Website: slack
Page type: payment
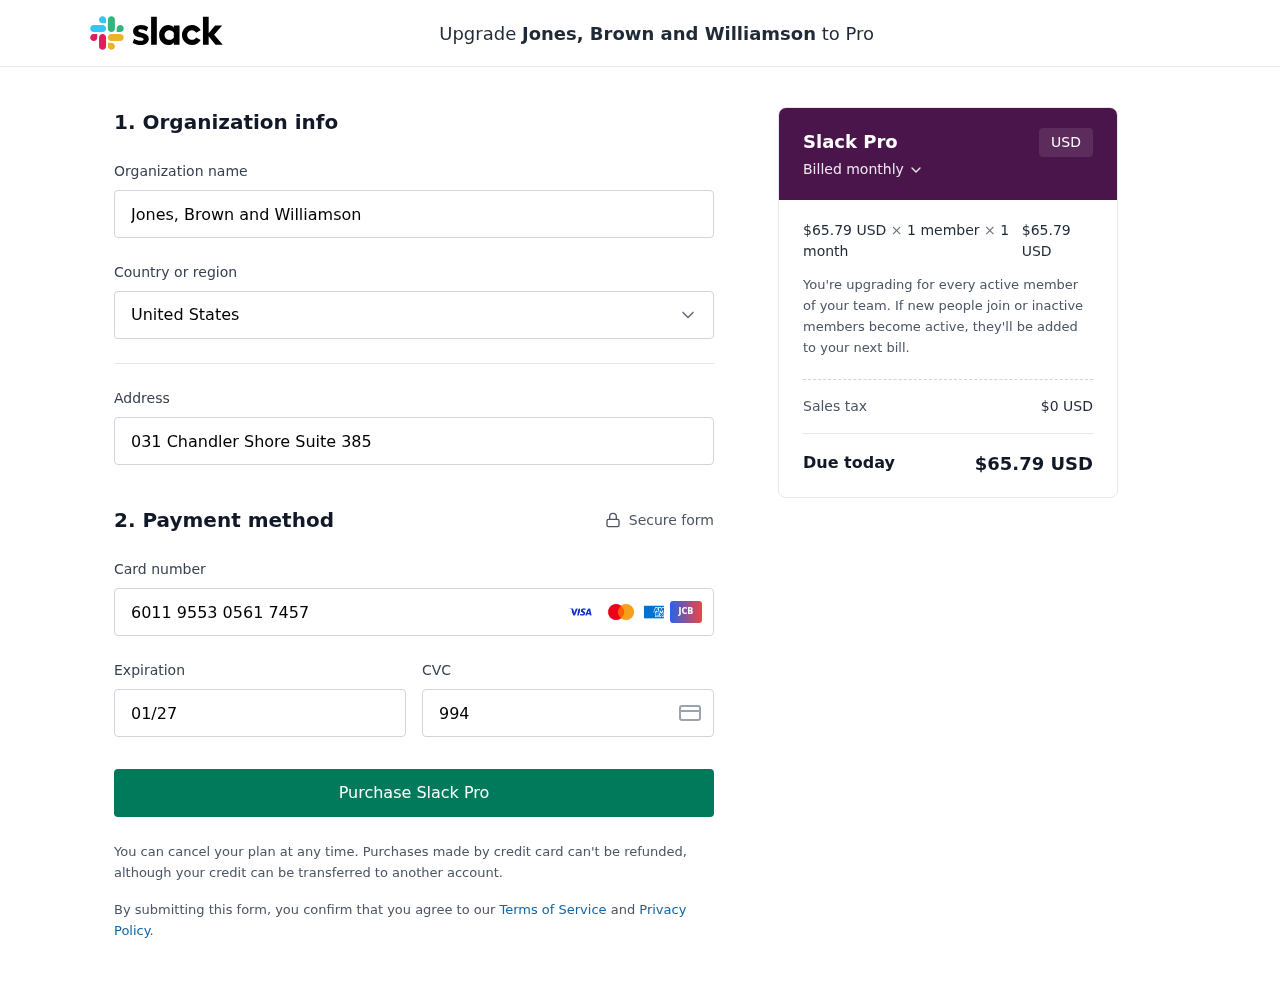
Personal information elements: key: PII_CARD_CVV
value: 994
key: PII_CARD_EXPIRY
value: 01/27
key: PII_CARD_NUMBER
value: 6011 9553 0561 7457
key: PII_COMPANY
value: Jones, Brown and Williamson
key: PII_COUNTRY
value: United States
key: PII_STREET
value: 031 Chandler Shore Suite 385
Product elements: key: PRODUCT1_PRICE
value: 65.79
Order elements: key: ORDER_SUBTOTAL
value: $65.79 USD
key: ORDER_TAX
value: $0 USD
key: ORDER_TOTAL
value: $65.79 USD